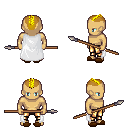
a pixel art fantasy rpg character, male body template, human, tanned skin, white cape, gold greaves, blonde short mohawk hairstyle, brown slippers, spear, four views (front, back, left, right), 2x2 character sprite sheet, small pixel art, hard edges, no anti-aliasing